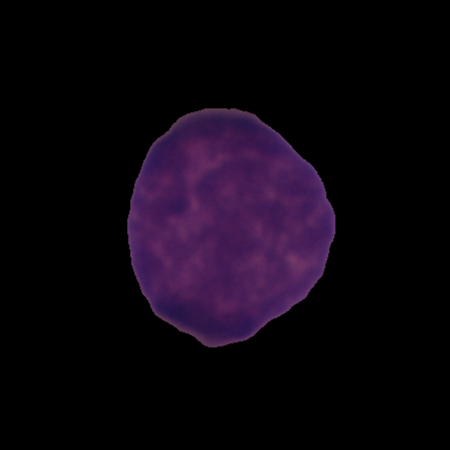
Label: cancer